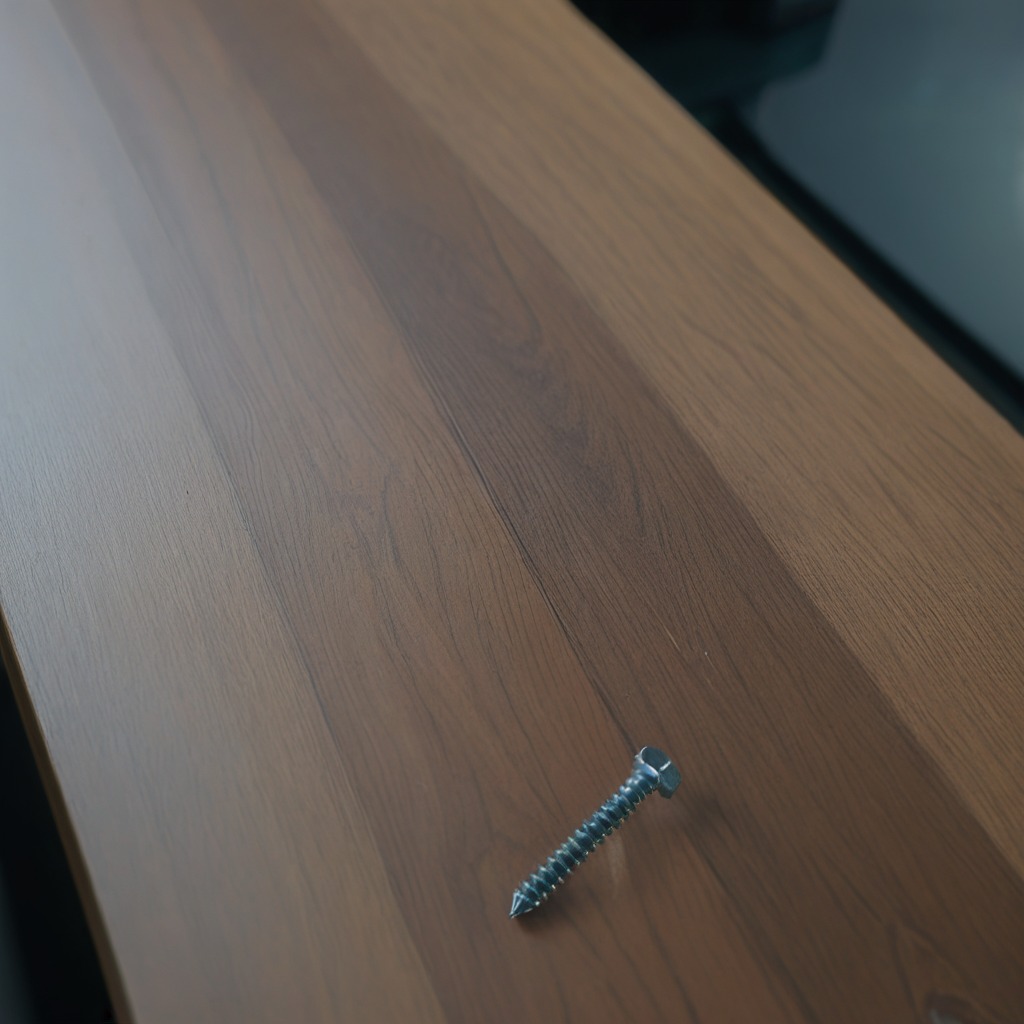
A metal screw is lying on the old table with faint burn marks in a small garage at twilight.